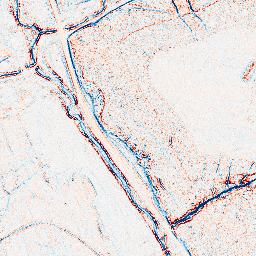
Category: edge_preserving
Decomposition family: bilateral
Decomposition parameters: d: 5
sigma_color: 100
sigma_space: 150
Upsampling method: quintic
Upsampling parameters: scale: 4
Upsampling scale: 4